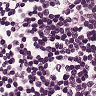
Metastatic tissue present: no